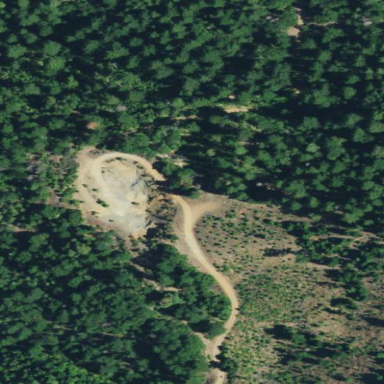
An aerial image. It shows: Quarry area.